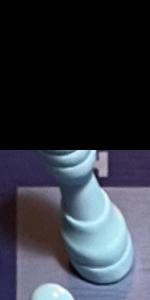
Label: Rook_White